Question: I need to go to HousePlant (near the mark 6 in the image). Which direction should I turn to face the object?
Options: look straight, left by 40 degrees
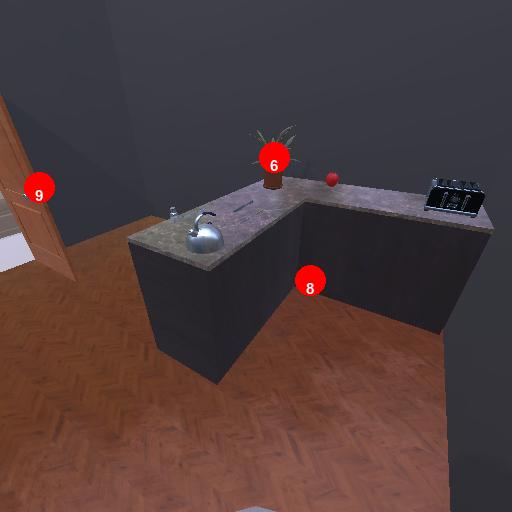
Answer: look straight